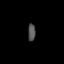
Tissue: prostate
Cell type: Myeloid cells
Senescence score: 0.6884
Nuclear area (px): 128
Mean DAPI intensity: 80.719